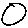
Label: circle